This plot shows a bearing's acceleration signal over time (raw waveform). Classify the bearing condition as one of: normal, inner_race, outer_race, ball.
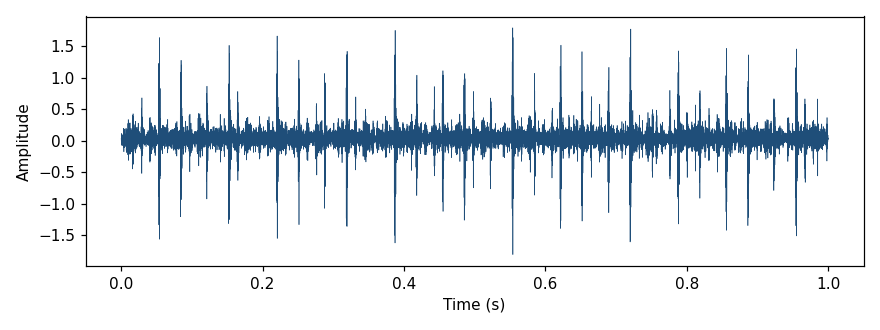
Answer: inner_race